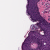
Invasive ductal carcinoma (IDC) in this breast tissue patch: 0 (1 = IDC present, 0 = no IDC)